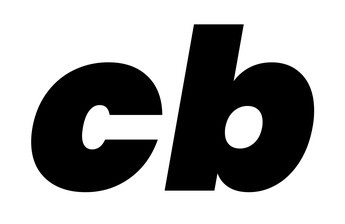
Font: Poppins-BlackItalic